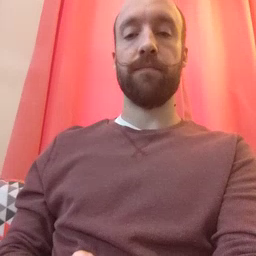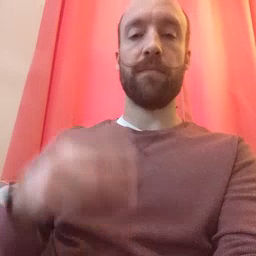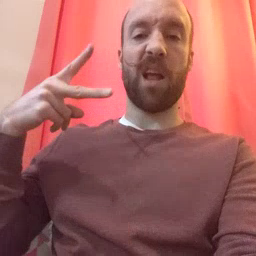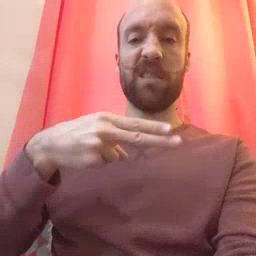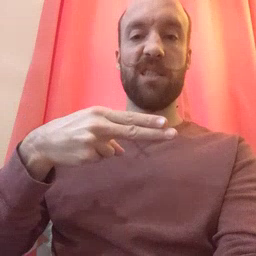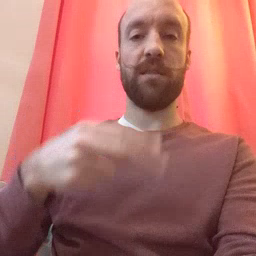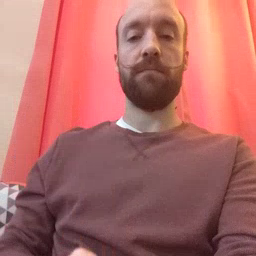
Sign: cut